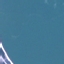
Land use / land cover: SeaLake